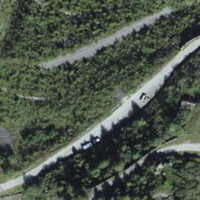
EUNIS habitat code: 31
Species observed at this site:
Leontopodium nivale